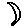
Label: moon